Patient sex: F
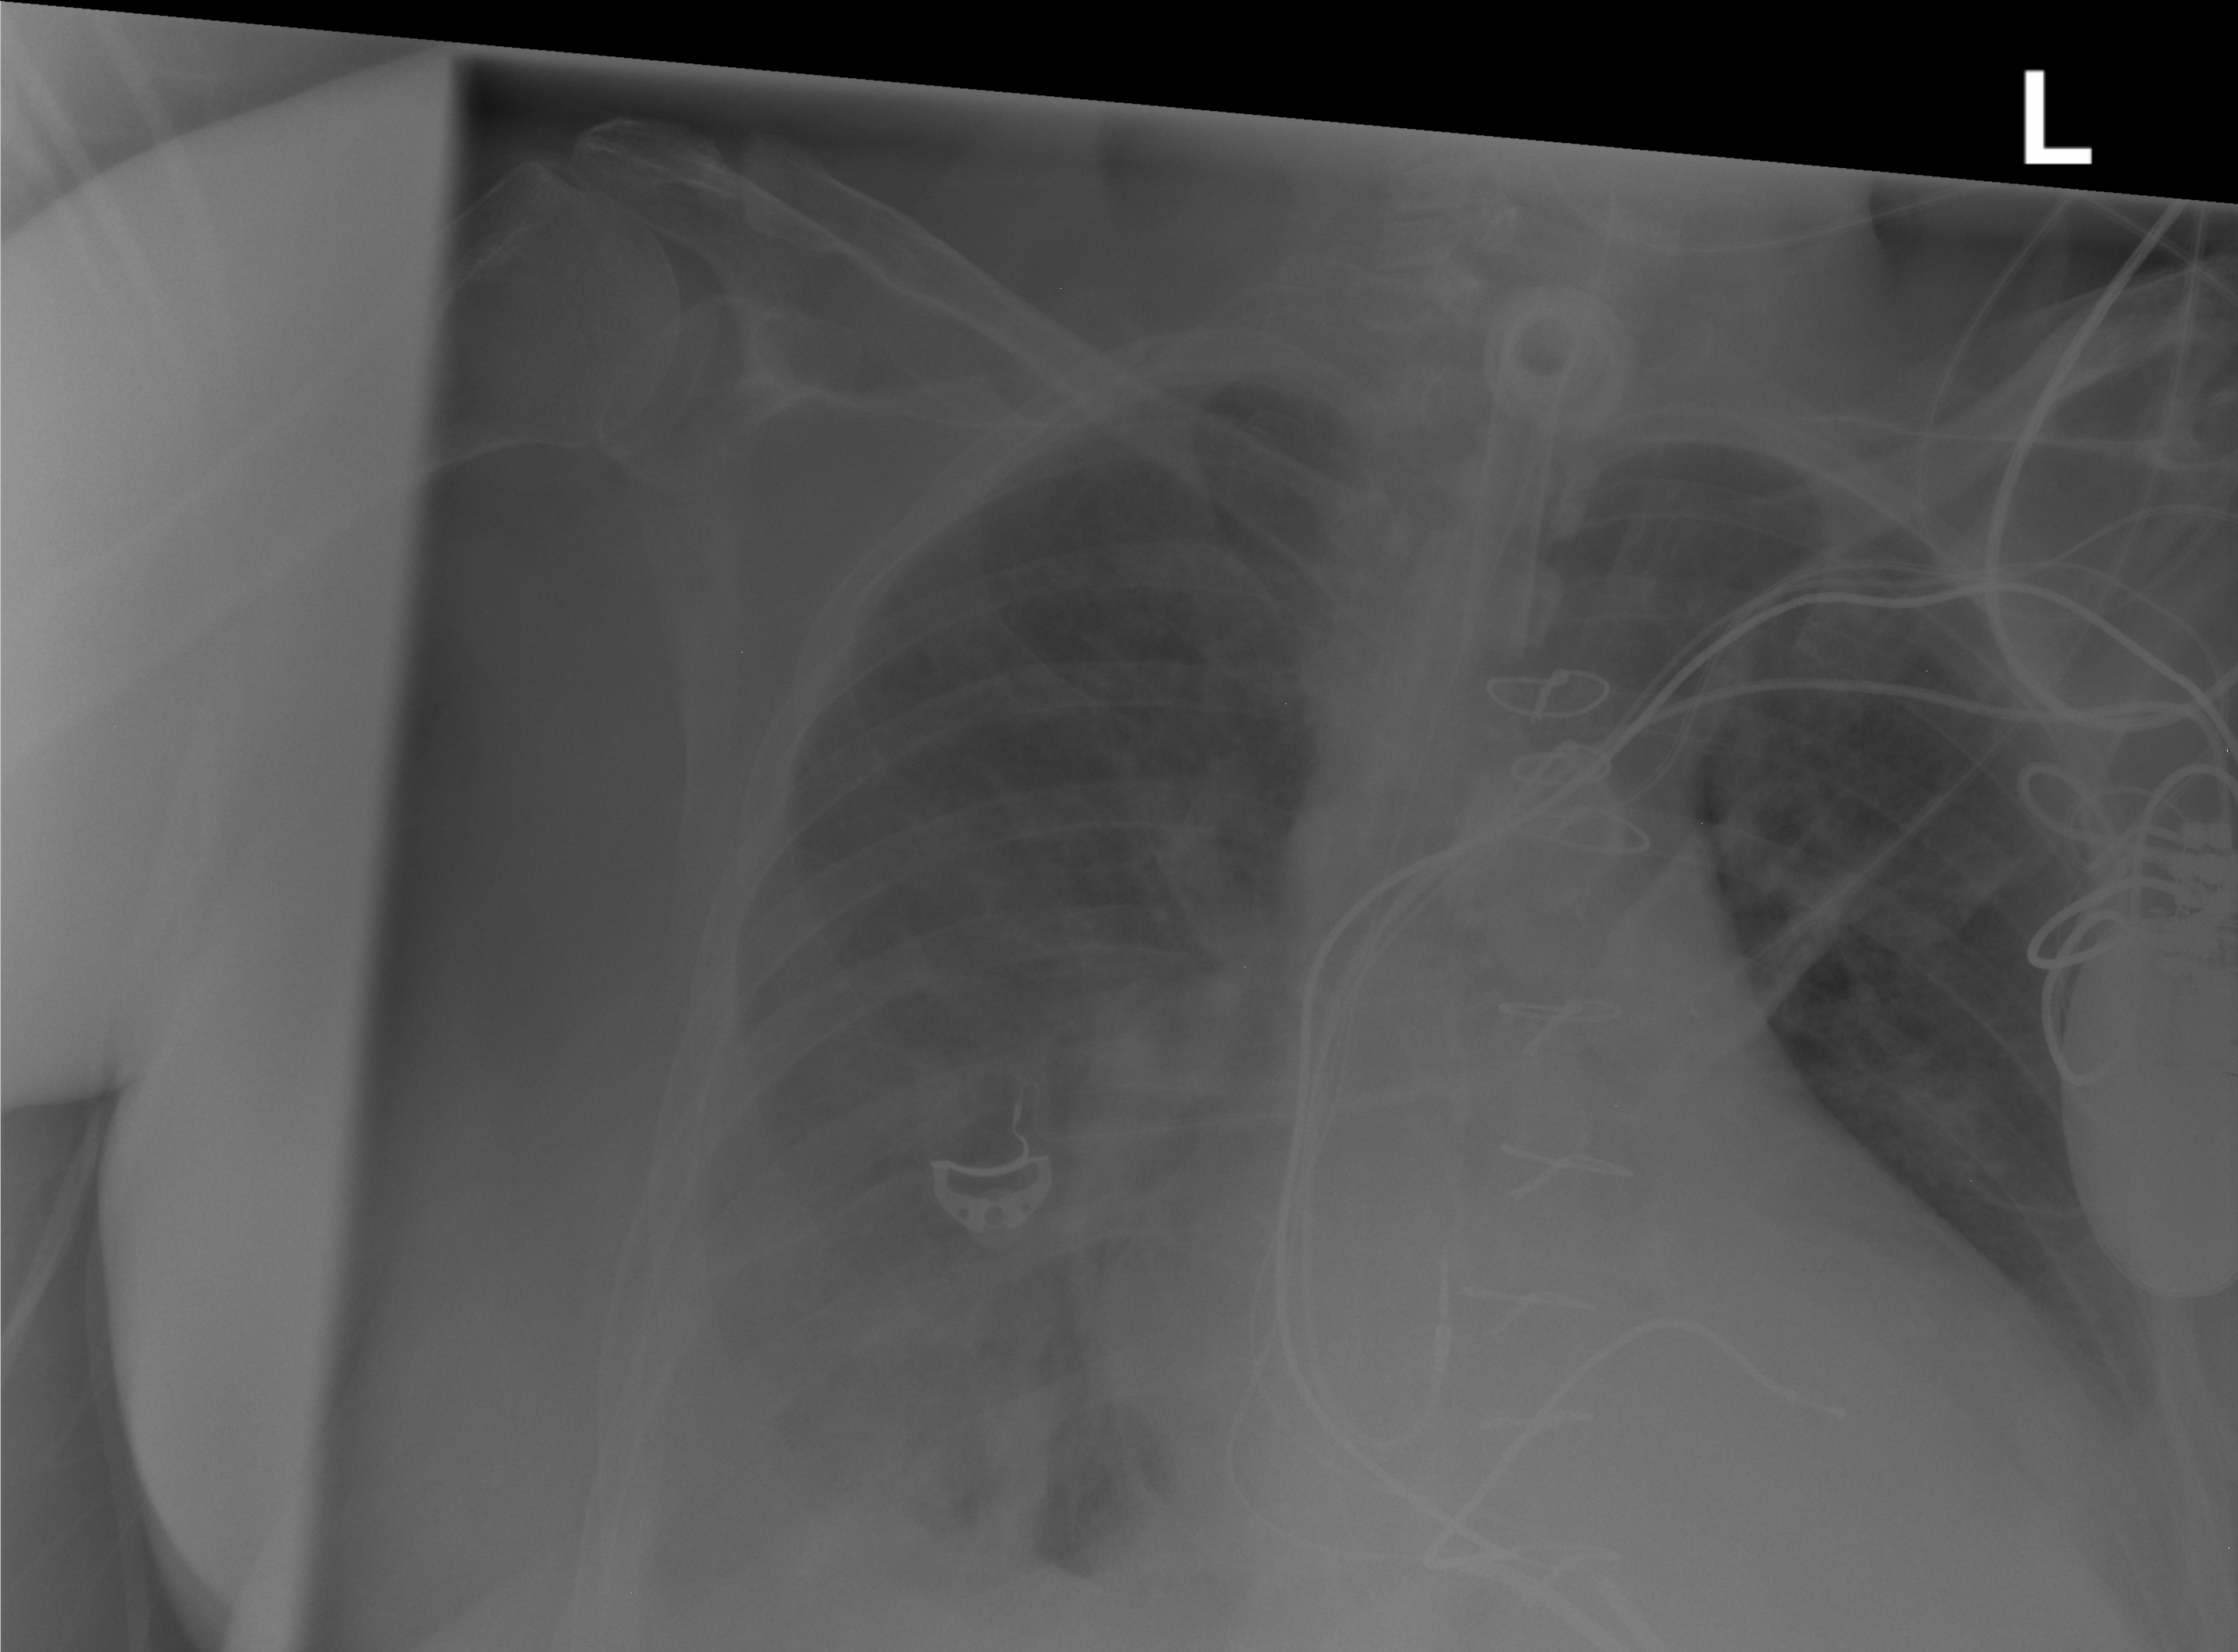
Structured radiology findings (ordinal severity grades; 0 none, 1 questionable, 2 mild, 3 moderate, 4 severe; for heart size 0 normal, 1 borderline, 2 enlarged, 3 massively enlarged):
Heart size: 2
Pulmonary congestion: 2
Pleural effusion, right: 2
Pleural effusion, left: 1
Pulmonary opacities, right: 3
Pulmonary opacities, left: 0
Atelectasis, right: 2
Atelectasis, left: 0